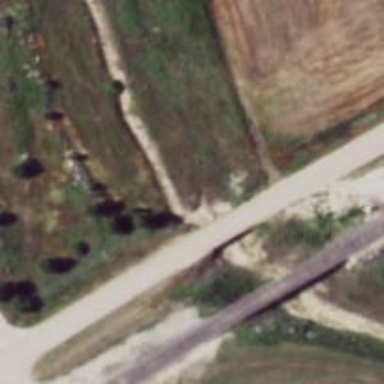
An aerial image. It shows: Unclassified road.